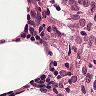
Metastatic tissue present: no